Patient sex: M
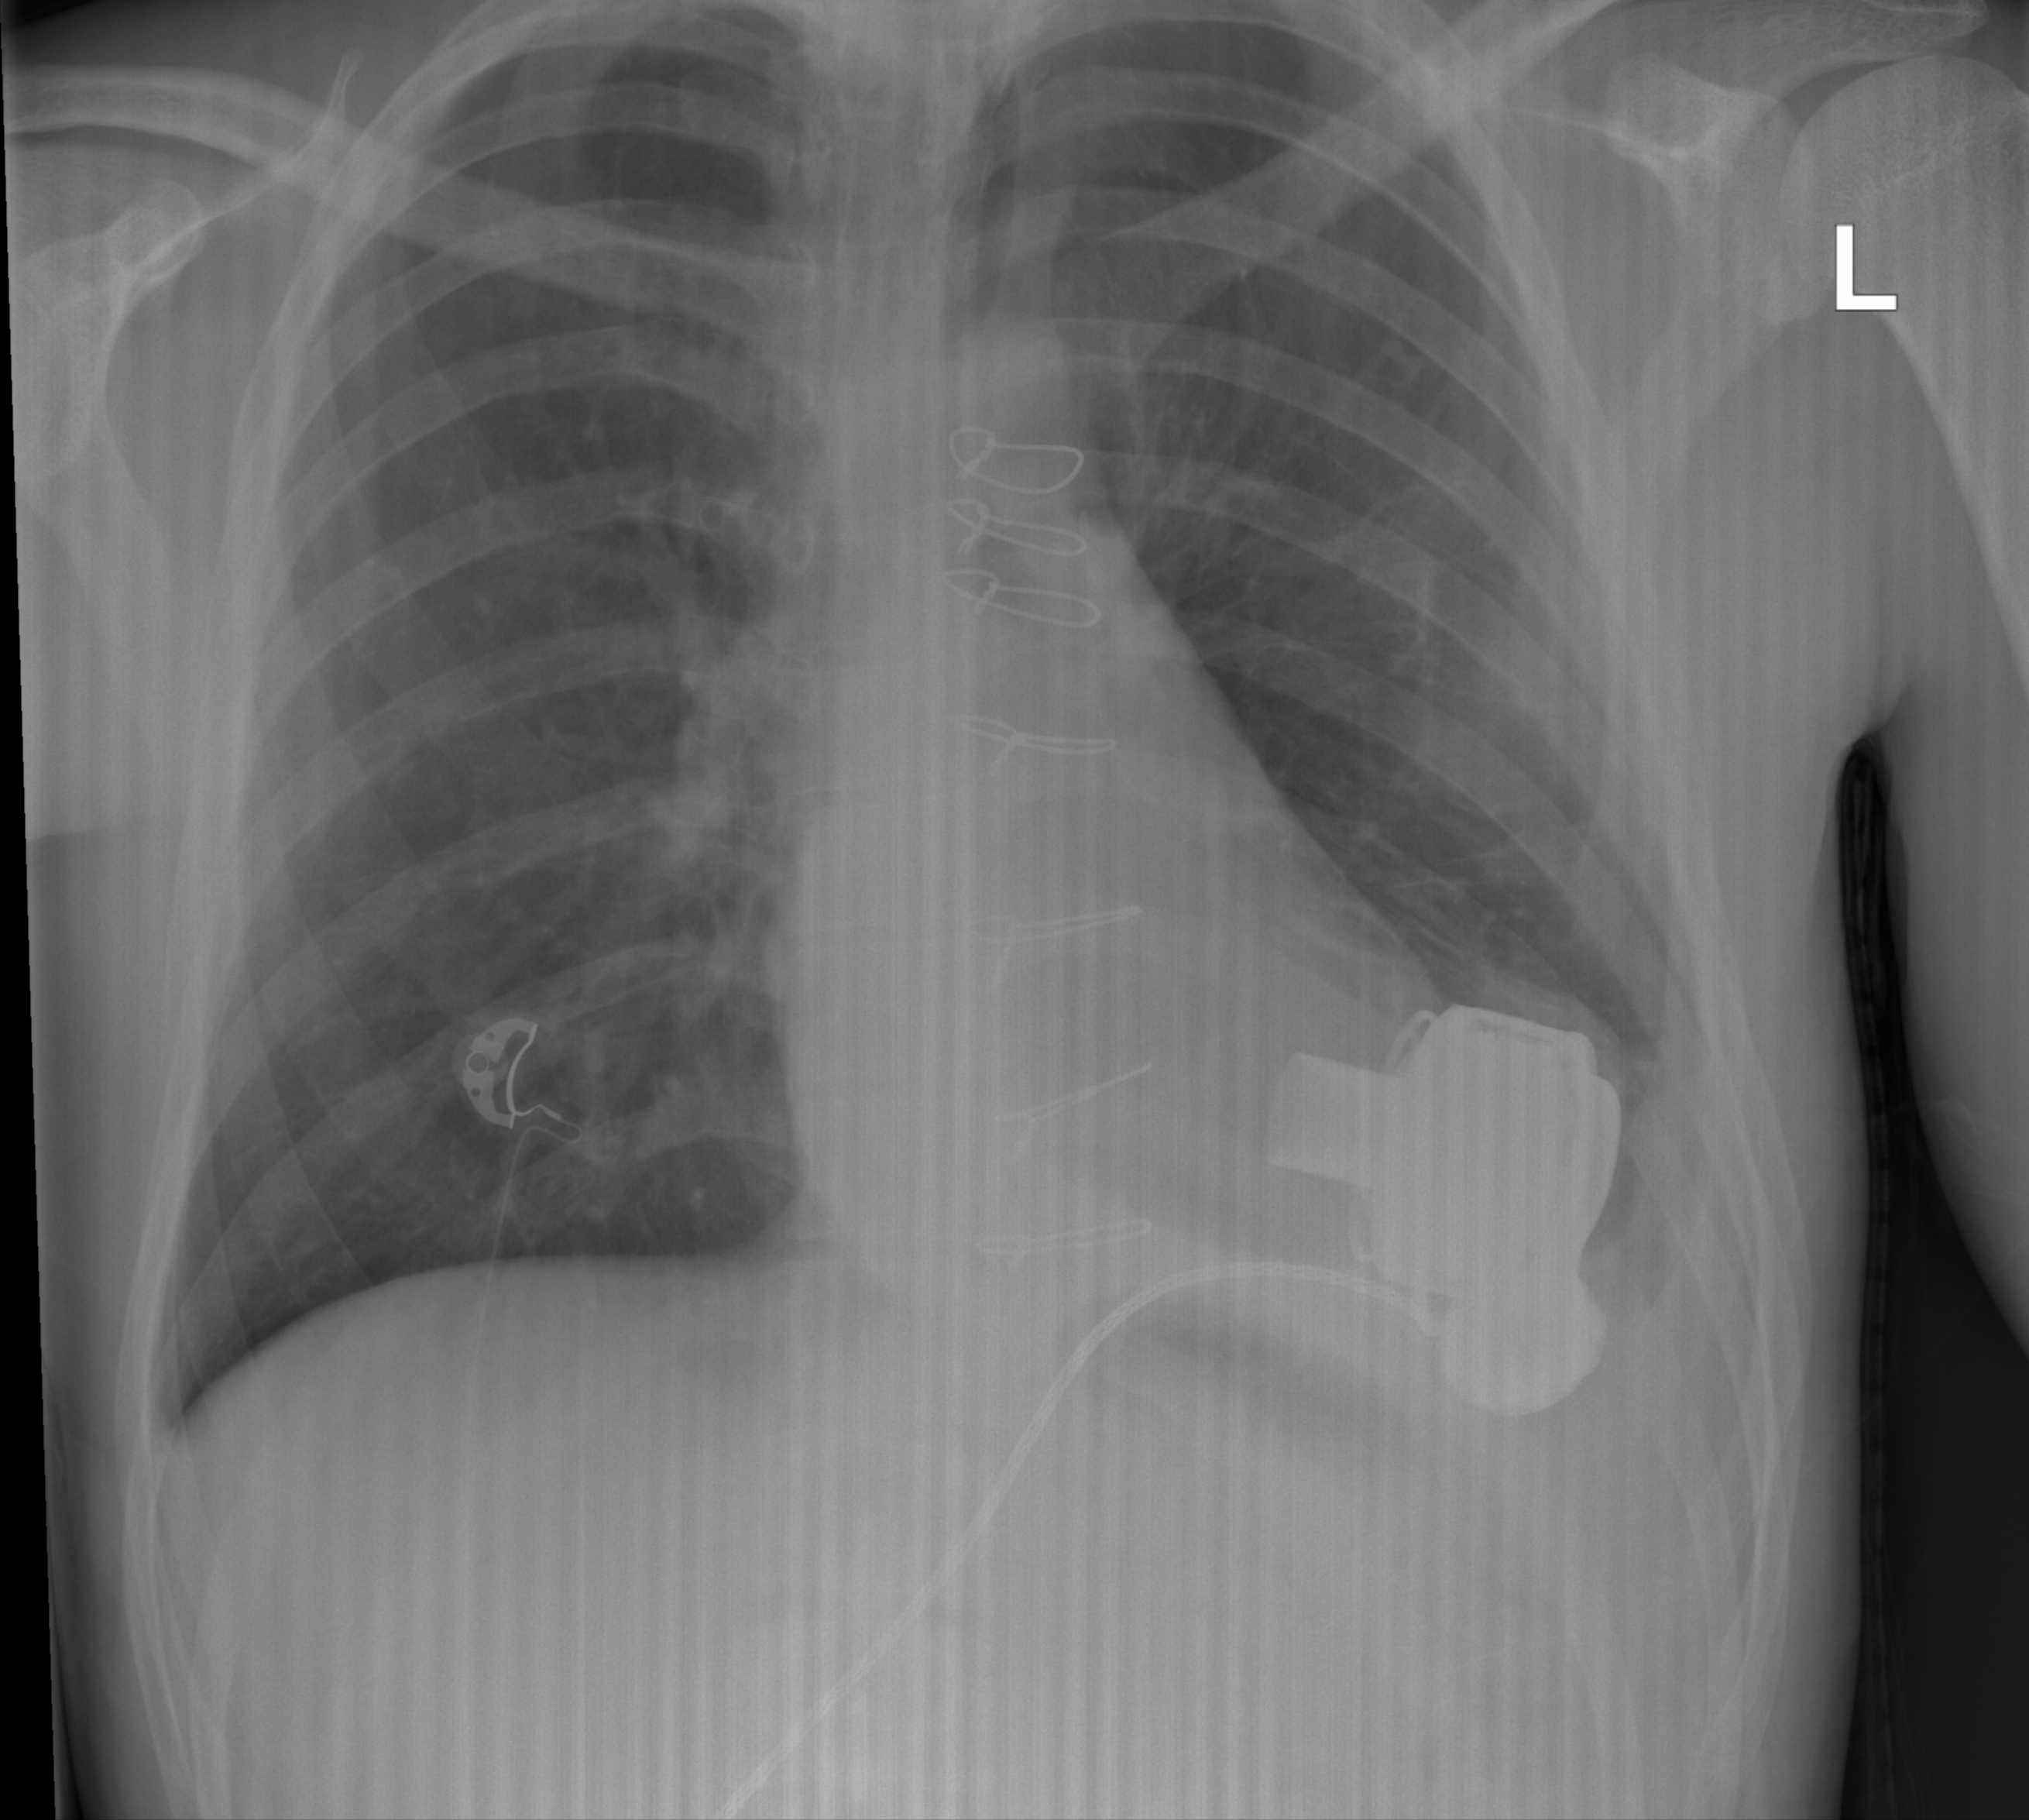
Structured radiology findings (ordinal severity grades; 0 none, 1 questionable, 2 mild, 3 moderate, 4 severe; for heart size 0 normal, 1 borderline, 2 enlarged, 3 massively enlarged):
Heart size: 0
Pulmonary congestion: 0
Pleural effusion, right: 0
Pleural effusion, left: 1
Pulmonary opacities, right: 0
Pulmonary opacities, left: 0
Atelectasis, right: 0
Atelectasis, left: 2